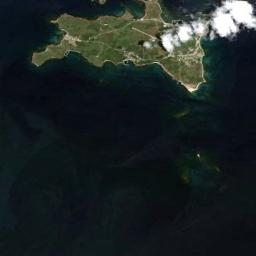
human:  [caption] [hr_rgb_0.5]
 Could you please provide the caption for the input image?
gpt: The land on the island is rough .

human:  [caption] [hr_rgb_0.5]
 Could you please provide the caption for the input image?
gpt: The island with dense vegetation is surrounded by deep blue waters .

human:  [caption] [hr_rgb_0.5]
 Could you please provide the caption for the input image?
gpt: The island is cool like a girl in a skirt .

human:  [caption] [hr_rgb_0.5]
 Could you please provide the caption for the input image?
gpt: Irregularly shaped green islands are surrounded by blue sea water, Green plants on the island, And white clouds in the sky .

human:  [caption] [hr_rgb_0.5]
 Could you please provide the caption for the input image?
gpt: There are some white clouds over the green island .